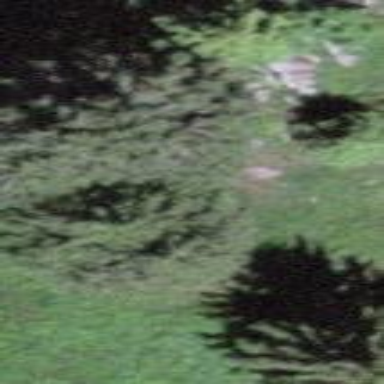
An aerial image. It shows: Forest area.